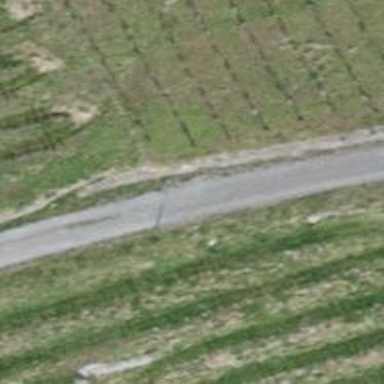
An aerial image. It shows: Track with fine gravel surface of grade2.